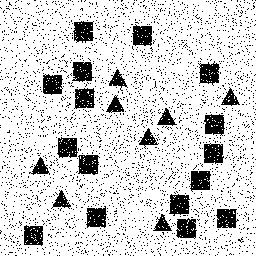
Squares: 16
Triangles: 8
Stars: 0
Total shapes: 24